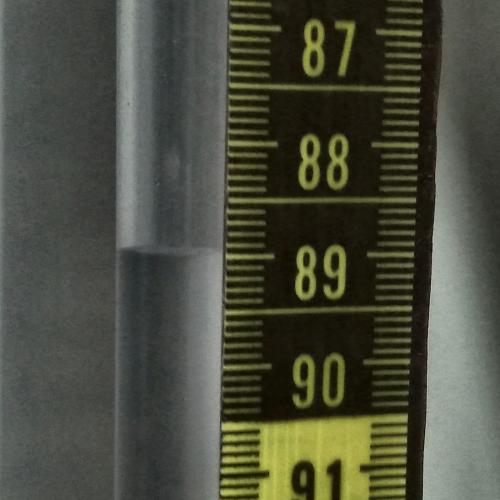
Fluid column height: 89.0 cm